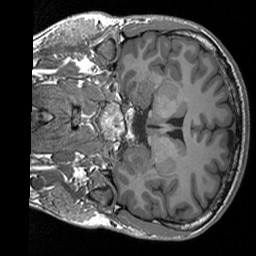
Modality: T1w
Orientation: coronal
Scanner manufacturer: siemens
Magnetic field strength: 3 T
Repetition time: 1.76 s
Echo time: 0.0022 s